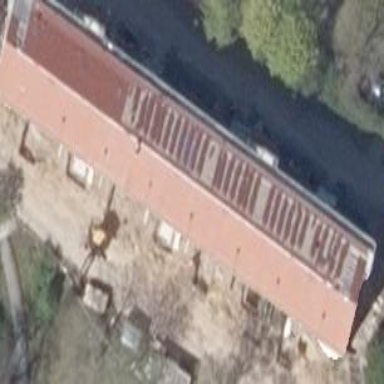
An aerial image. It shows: Gabled roof adorns the apartments building.